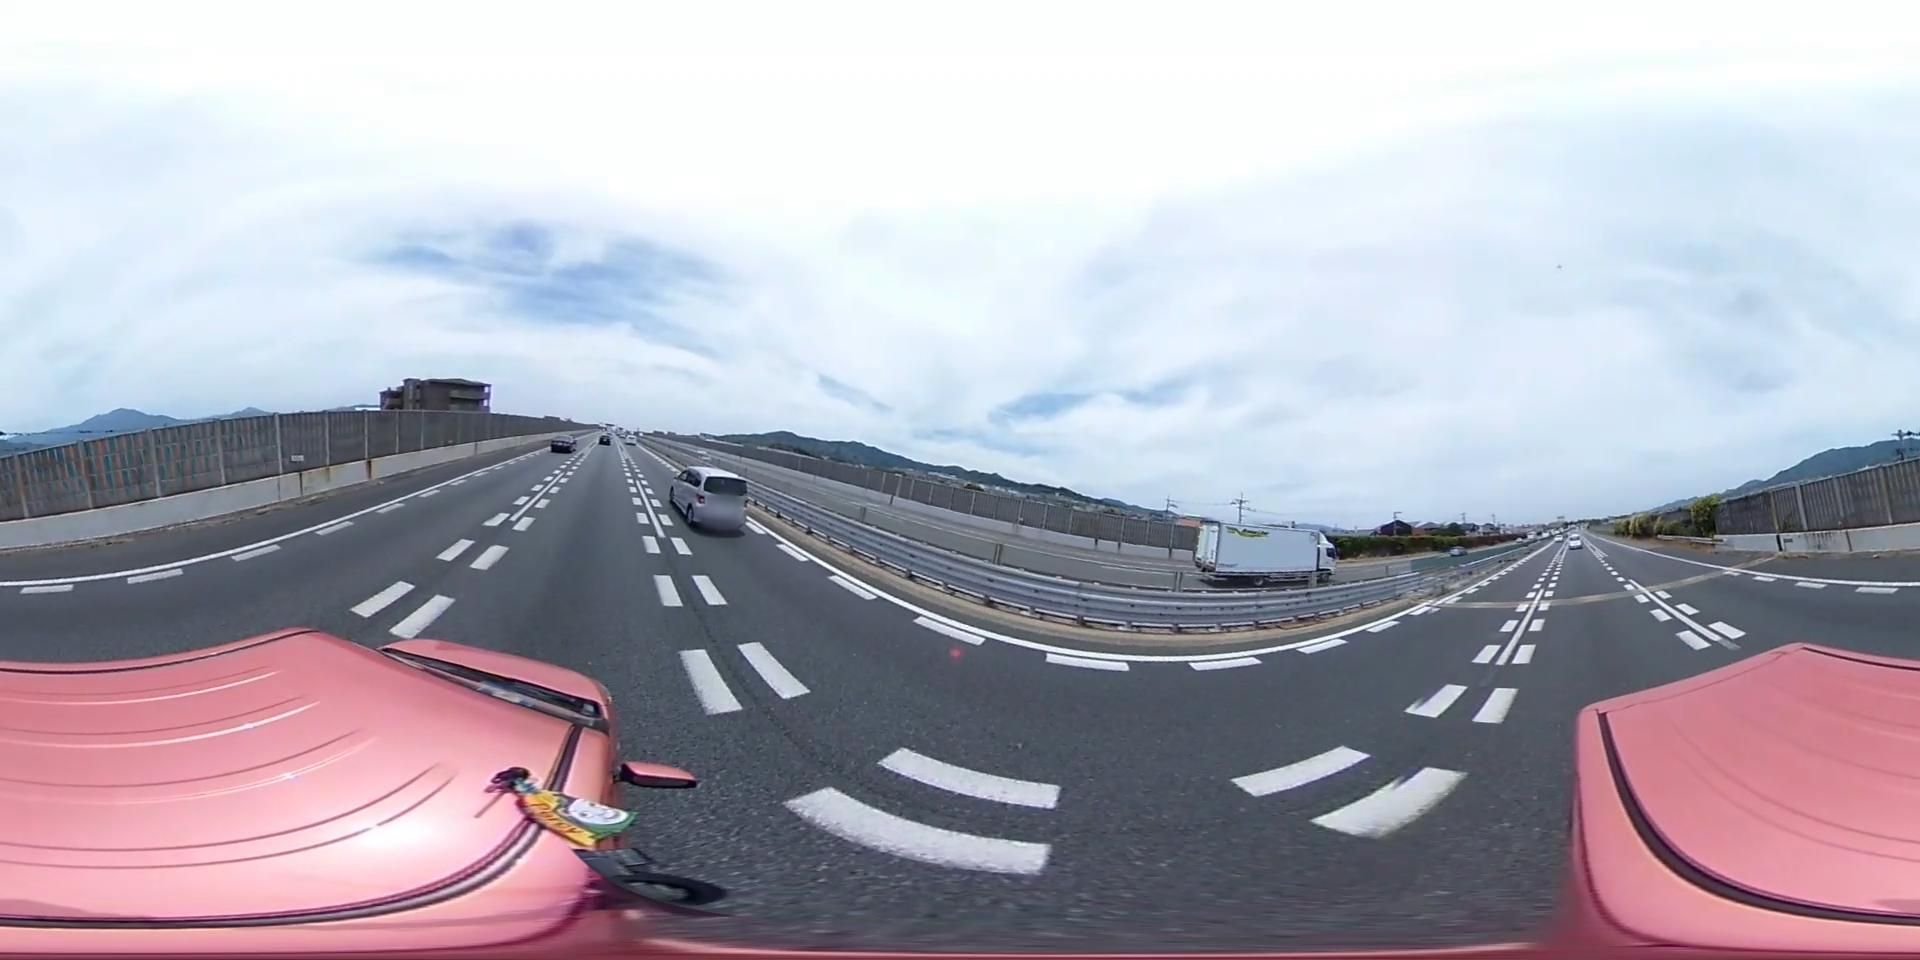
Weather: cloudy
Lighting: day
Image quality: slightly poor
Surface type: cycling surface
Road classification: unclassified, tertiary
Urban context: urban centre
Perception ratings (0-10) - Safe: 0.17, Lively: 1.93, Beautiful: 4.58, Boring: 7.91, Depressing: 5.56, Wealthy: 2.66